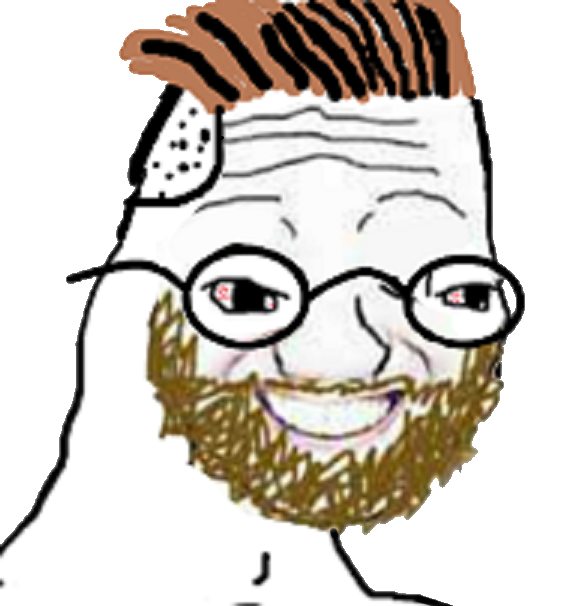
Label: 5_Zoomer